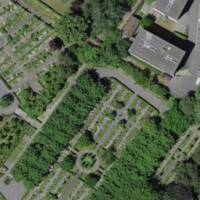
EUNIS habitat code: 53
Species observed at this site:
Allium ursinum